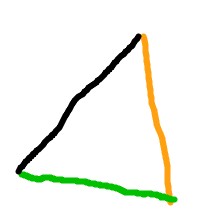
Shape: triangle